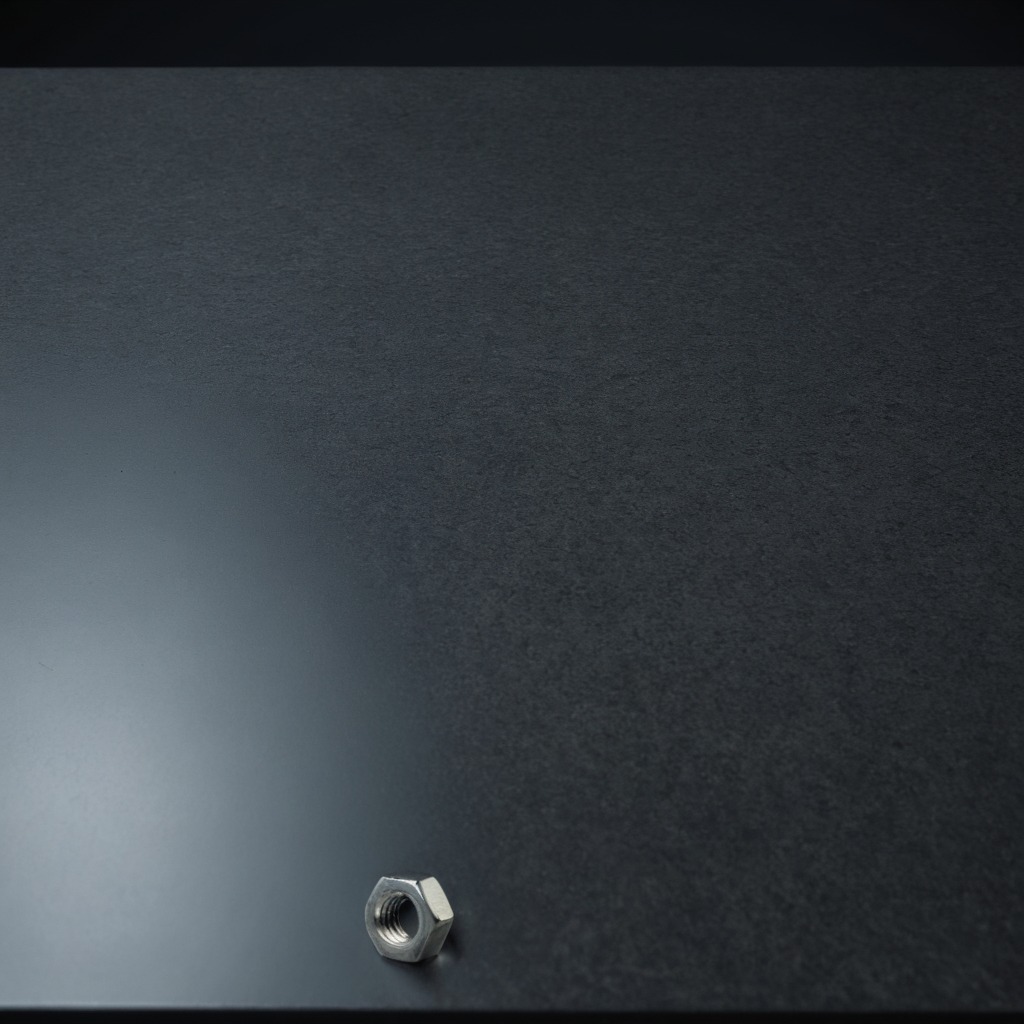
A metal nut is lying on the clean granite table inside a workshop at night dim ambient light soft shadows worn but